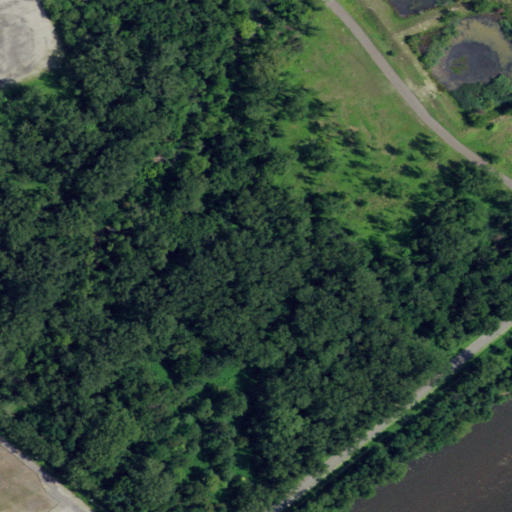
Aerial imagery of island in New Jersey named Petty Island containing woody wetlands, deciduous forest, medium intensity development, open development, high intensity development, low intensity development, open water, and herbaceous wetlands